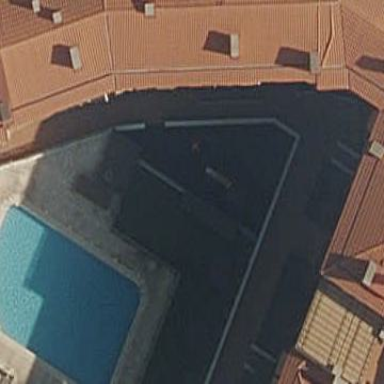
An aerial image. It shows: Swimming pool located in leisure land.